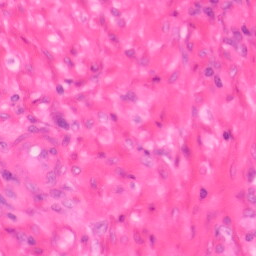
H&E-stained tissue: Colon